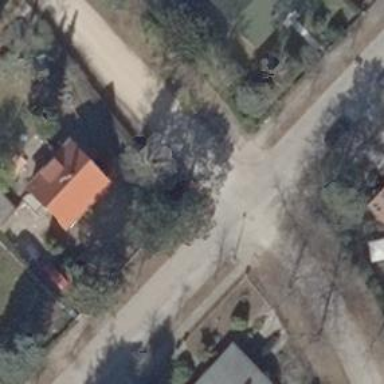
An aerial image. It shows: Residential road.